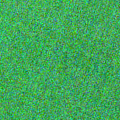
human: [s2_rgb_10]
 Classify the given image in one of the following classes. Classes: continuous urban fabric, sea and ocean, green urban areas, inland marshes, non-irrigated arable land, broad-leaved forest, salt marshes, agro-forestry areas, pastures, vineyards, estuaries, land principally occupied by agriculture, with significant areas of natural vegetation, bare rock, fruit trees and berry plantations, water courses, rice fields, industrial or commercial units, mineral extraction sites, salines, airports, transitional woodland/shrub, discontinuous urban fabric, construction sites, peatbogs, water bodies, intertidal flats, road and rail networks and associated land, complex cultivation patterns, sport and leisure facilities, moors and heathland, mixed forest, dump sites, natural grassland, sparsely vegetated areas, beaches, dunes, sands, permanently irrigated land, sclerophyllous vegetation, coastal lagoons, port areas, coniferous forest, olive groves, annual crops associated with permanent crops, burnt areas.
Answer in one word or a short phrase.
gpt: sea and ocean